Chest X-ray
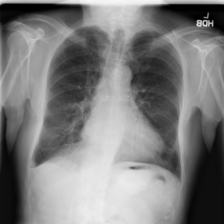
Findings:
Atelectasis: negative
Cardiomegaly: negative
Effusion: negative
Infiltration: negative
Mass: negative
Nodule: negative
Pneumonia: negative
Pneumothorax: negative
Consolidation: negative
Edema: negative
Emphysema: negative
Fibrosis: negative
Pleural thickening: negative
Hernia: negative